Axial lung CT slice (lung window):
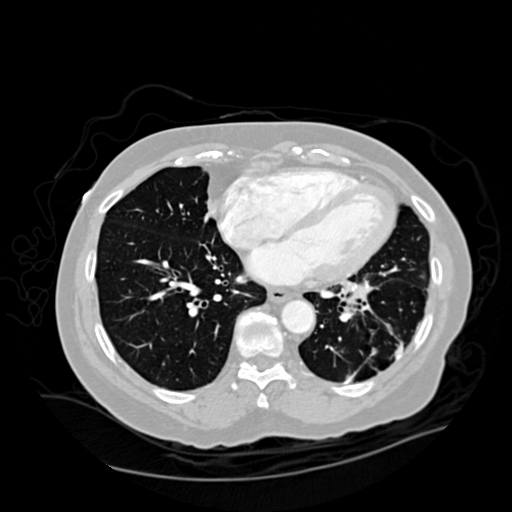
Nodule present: no